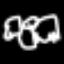
Label: angel